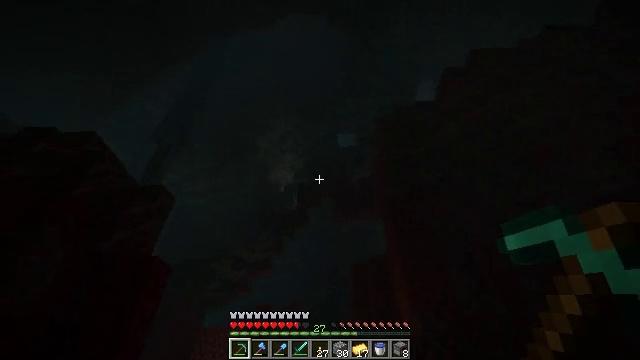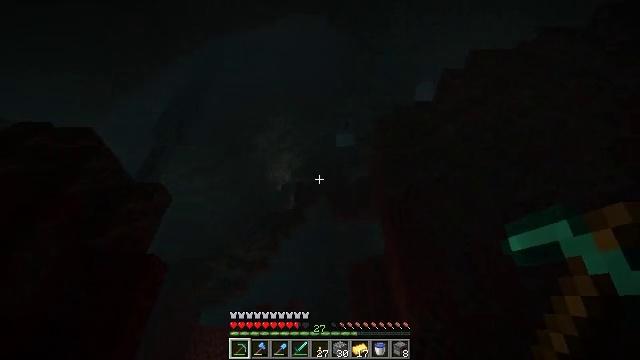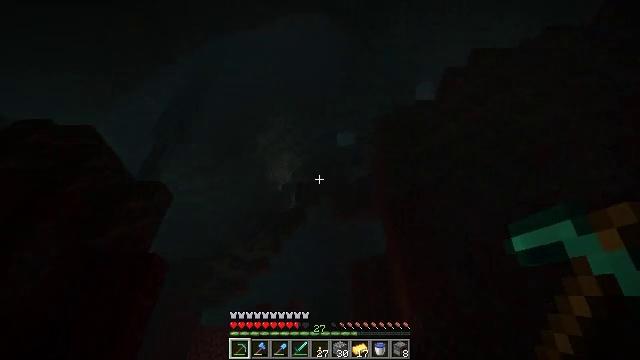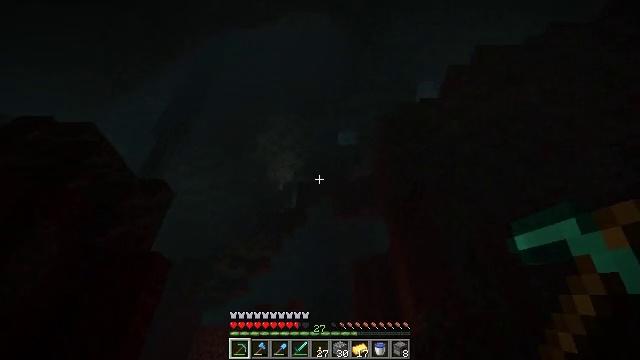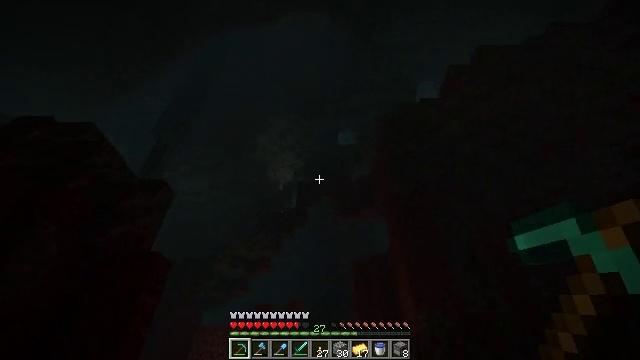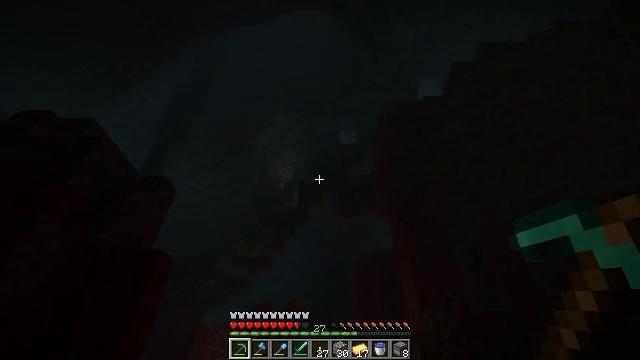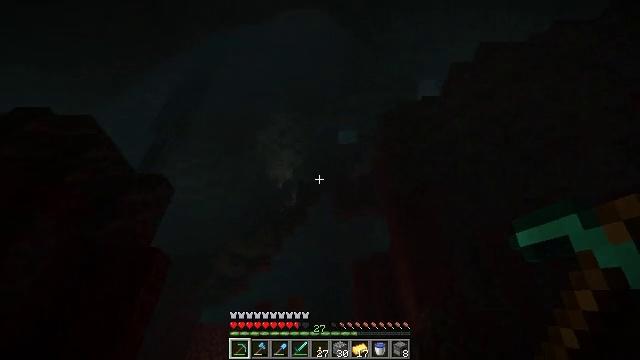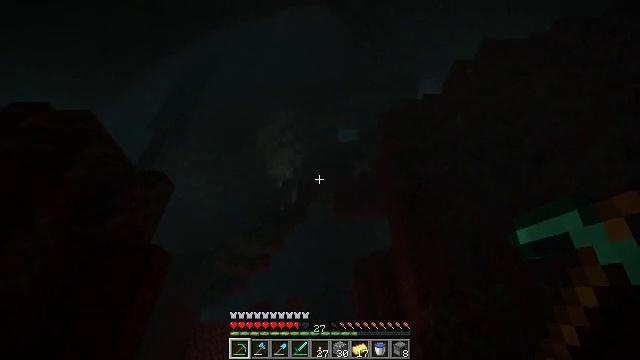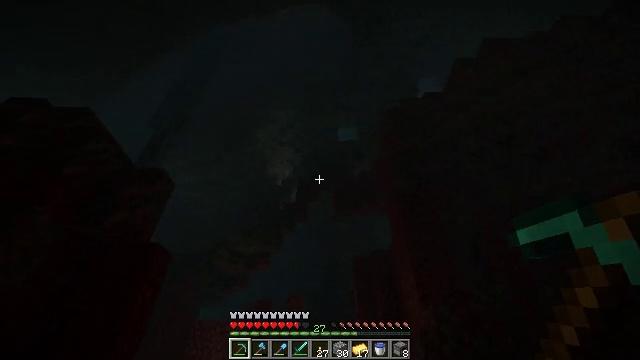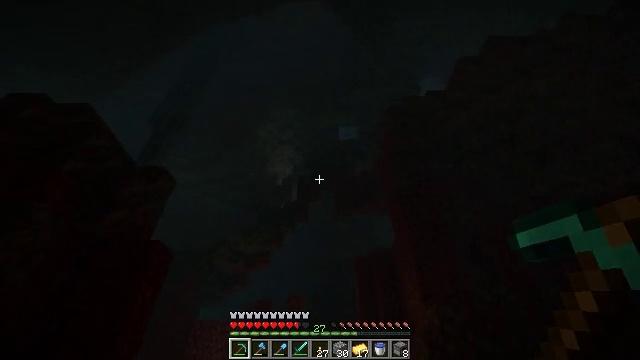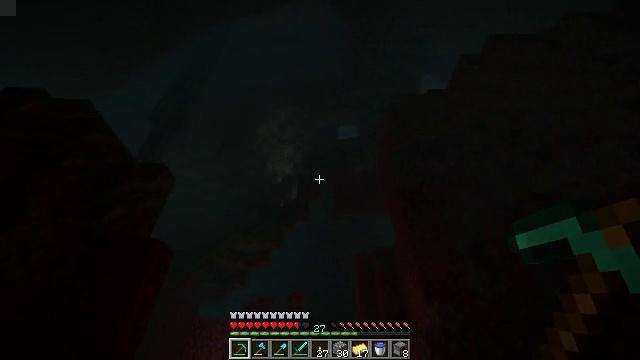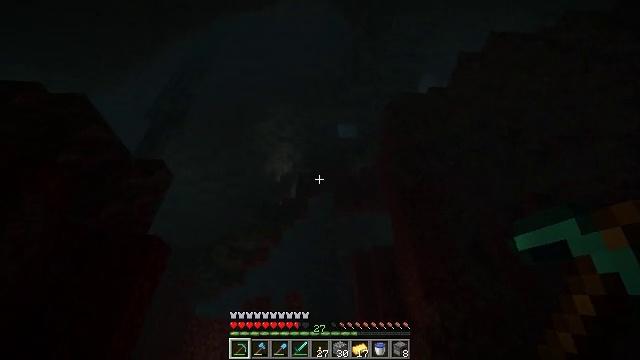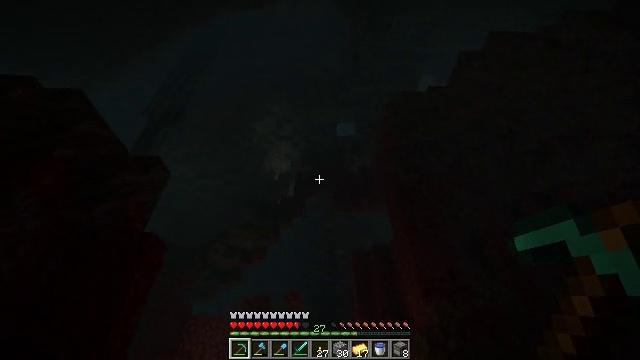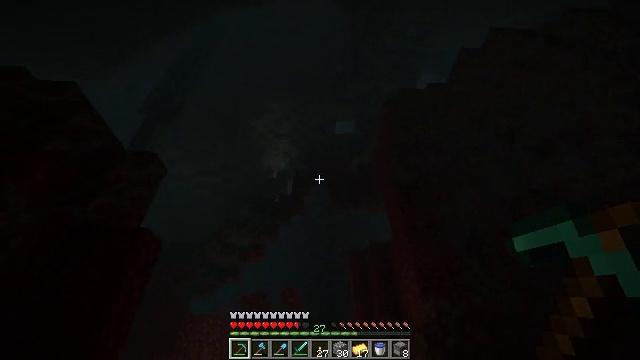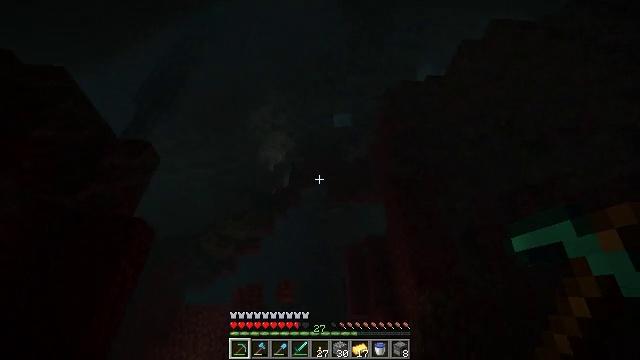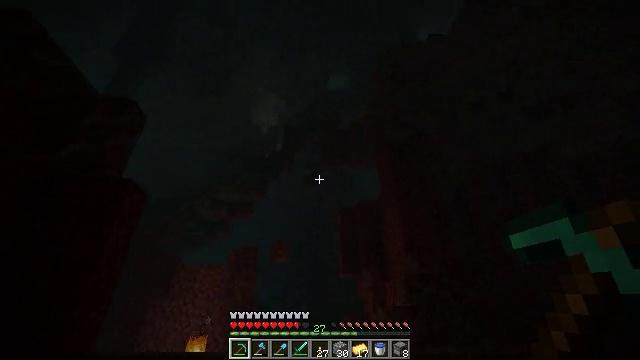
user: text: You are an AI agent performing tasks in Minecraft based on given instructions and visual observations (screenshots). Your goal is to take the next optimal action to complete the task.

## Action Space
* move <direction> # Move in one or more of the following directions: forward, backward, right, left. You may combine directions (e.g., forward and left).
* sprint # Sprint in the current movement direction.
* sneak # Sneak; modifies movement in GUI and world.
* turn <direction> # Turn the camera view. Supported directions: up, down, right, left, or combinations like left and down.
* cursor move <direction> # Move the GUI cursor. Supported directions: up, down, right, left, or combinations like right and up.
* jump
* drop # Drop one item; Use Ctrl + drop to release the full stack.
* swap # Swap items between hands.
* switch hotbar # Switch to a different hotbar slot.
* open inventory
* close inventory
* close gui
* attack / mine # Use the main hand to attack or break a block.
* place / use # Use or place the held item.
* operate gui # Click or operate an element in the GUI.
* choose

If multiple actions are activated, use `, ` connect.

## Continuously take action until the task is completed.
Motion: motion action
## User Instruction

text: Mine crimson roots from the ground.
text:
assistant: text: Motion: move forward and move left
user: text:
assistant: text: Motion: move forward and move left
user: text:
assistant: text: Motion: move forward and move left
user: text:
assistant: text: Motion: move forward and move left
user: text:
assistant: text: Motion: move forward and move left
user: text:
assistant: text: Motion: move forward and move left
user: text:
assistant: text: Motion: move forward and move left
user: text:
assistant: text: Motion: move forward and move left
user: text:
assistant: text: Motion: move forward and move left
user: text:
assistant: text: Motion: move forward and move left
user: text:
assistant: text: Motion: move forward
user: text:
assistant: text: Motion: move forward
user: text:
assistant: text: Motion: move forward
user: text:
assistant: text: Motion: move forward, turn down
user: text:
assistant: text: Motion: move forward, turn right and down
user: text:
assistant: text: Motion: move forward, turn left and down
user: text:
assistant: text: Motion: turn left and down
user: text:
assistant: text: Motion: turn down
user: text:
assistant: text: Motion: turn down
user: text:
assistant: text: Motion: turn down
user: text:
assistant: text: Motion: no_op
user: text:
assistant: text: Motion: no_op
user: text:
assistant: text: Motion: no_op
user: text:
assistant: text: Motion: no_op
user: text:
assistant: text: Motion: move forward
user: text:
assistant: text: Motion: move forward
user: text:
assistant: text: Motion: move forward
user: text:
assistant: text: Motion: move forward
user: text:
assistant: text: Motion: move forward
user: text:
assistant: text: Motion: move forward